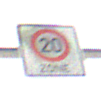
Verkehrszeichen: BeginnZone20
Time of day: MorningAfternoon
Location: Outdoor (Suburban)
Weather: PartlyCloudy
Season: NotSpecified
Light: Natural